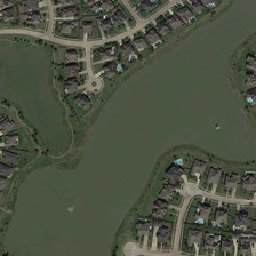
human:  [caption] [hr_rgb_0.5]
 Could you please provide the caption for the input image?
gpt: Two irregular ponds are surrounded by many grey buildings.

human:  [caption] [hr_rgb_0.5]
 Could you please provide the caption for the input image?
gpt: it is a dense residential area on the bank of this pond .

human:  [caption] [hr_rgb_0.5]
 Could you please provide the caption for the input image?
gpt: A pond surrounded by houses has two fountains.

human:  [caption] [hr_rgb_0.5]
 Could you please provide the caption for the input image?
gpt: There are two ponds surrounded by houses, one of which has two fountains.

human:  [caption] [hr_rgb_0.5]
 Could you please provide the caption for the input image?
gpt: Two irregular ponds are surrounded by many gray buildings.